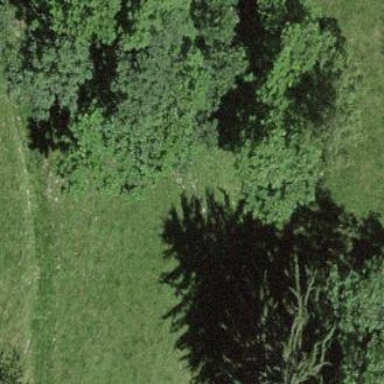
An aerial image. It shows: Forest area.